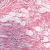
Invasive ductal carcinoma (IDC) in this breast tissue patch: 0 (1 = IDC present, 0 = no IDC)